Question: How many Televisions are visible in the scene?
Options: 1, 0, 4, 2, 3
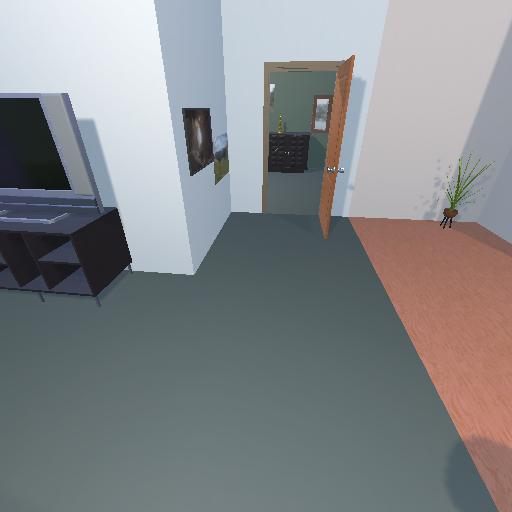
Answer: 1